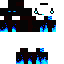
A female skeleton skin with dark skin, wearing white bald dressed in a blue hoodie and black pants, featuring a closed mouth.